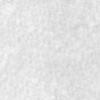
Label: no_change